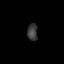
Tissue: prostate
Cell type: Endothelial cells
Senescence score: 0.7477
Nuclear area (px): 171
Mean DAPI intensity: 58.918